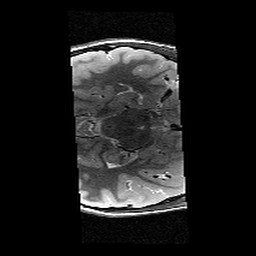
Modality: T2w
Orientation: axial
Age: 13
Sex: female
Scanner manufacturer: siemens
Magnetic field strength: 3 T
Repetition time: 8.46 s
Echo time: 0.067 s